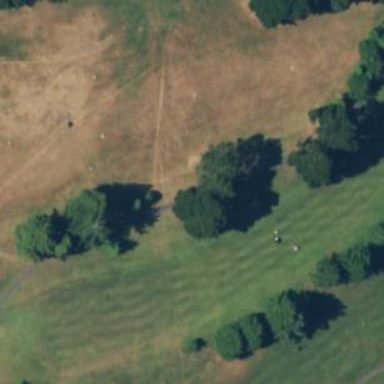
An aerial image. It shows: Area with grass used as rough in golf course.